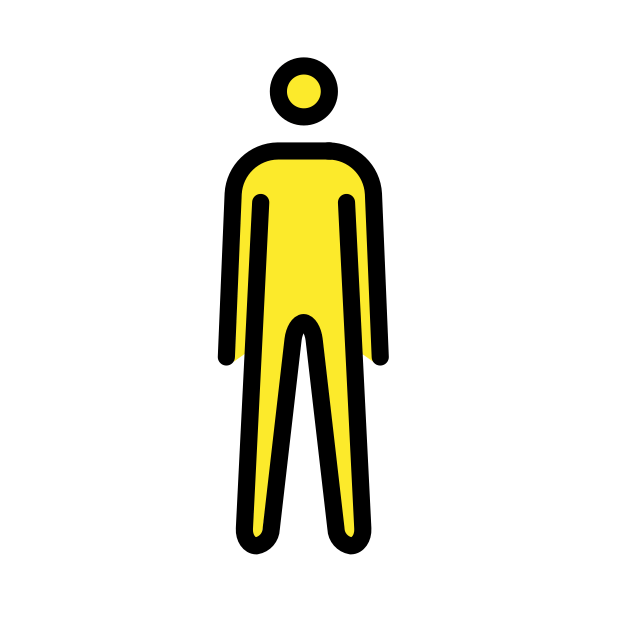
person standing